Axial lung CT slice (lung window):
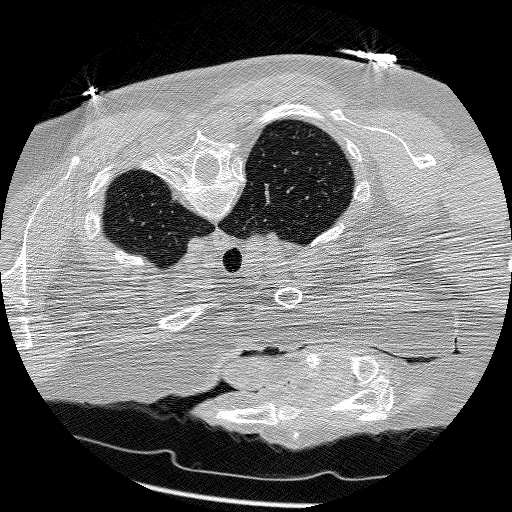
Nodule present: no